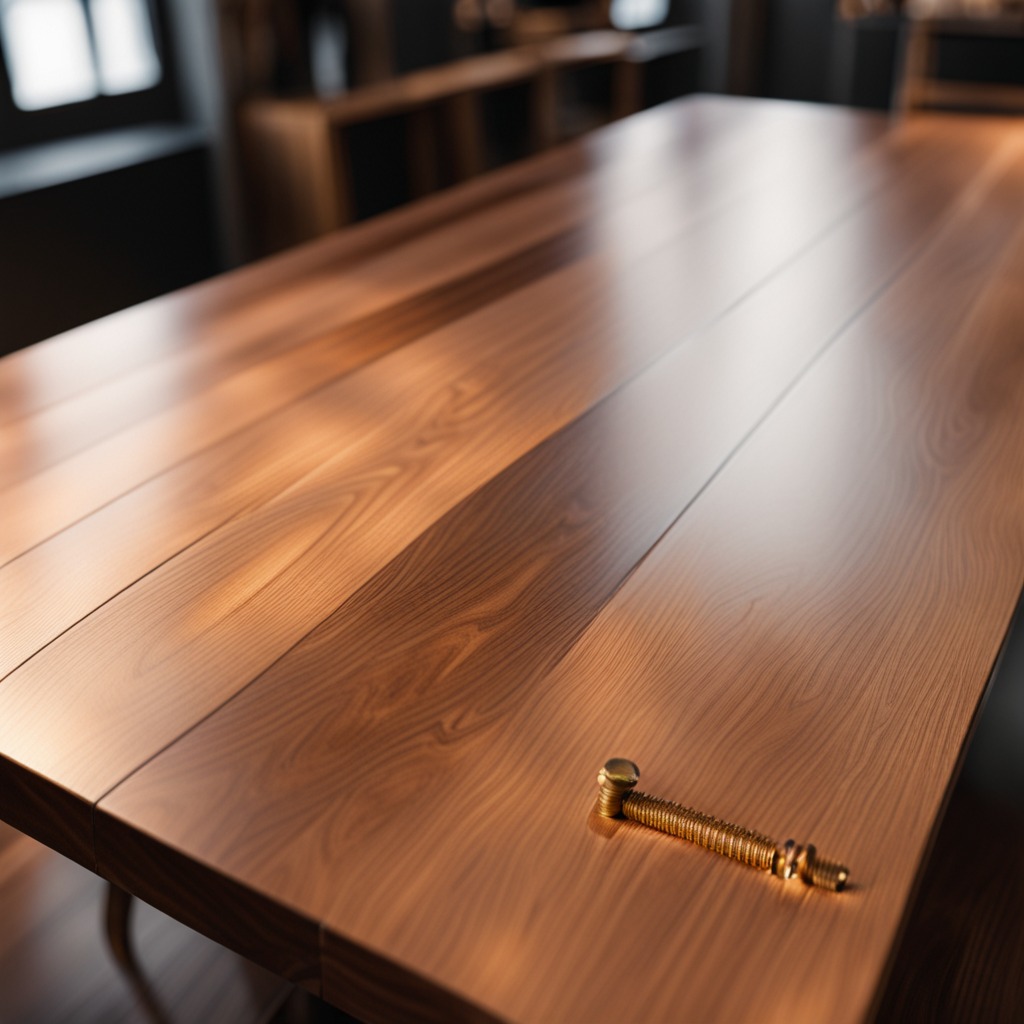
A metal screw is lying on a wooden table in a carpentry studio.